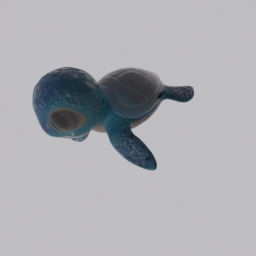
Label: animals